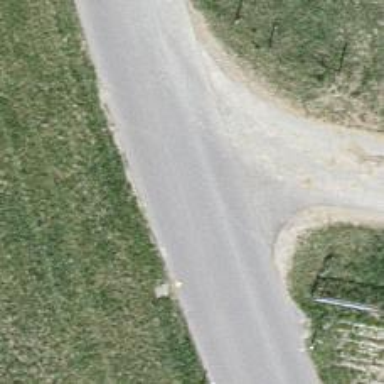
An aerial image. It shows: Tertiary road.